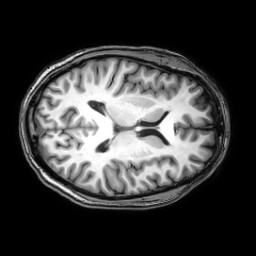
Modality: T1w
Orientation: axial
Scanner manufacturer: philips
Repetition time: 0.008123 s
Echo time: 0.003726 s